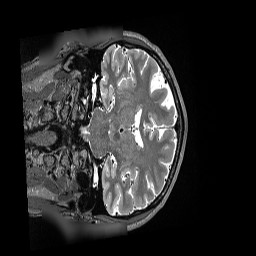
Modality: T2w
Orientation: coronal
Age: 62
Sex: female